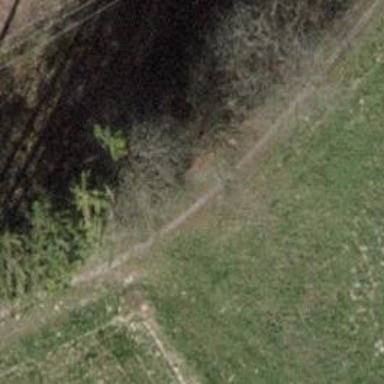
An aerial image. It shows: Bench.